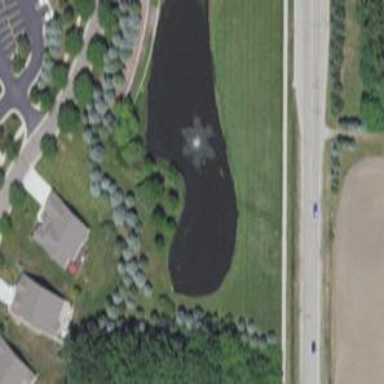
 showcasing the natural beauty of water."